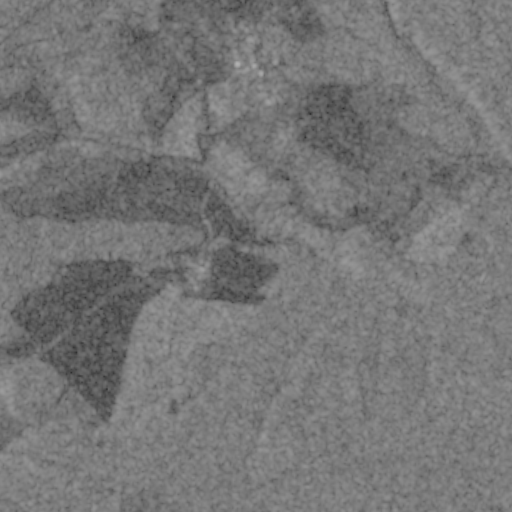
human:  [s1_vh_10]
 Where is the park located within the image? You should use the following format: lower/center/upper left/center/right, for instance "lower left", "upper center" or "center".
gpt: The park is located in the upper center of the image.
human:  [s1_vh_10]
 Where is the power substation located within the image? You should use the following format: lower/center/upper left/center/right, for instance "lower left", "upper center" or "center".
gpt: The power substation is located in the upper center of the image.
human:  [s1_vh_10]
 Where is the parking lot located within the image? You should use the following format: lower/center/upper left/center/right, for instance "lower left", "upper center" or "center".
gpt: There is no parking lot in the image.

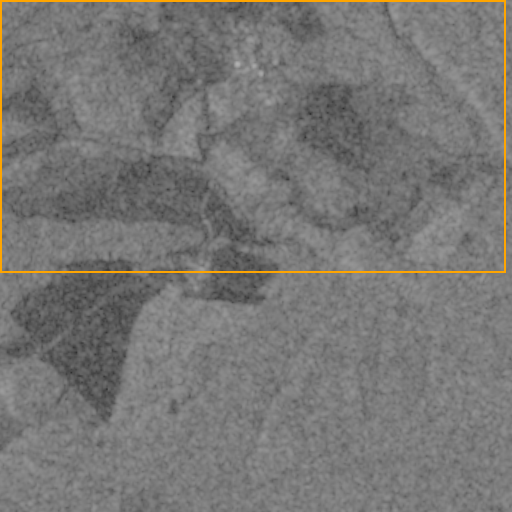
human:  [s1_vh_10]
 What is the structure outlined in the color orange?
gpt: The structure outlined in orange is a crop field.
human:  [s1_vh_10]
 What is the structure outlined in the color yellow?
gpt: There is no yellow outline.